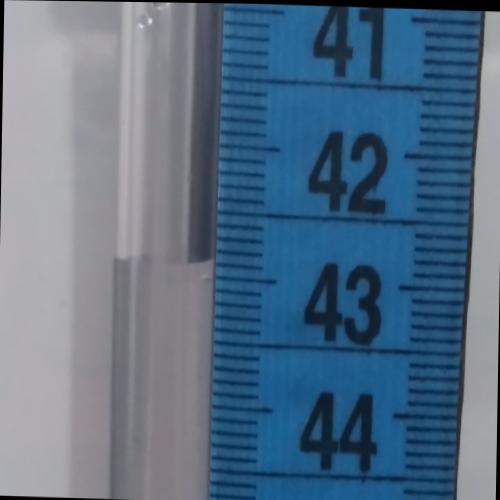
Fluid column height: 42.9 cm